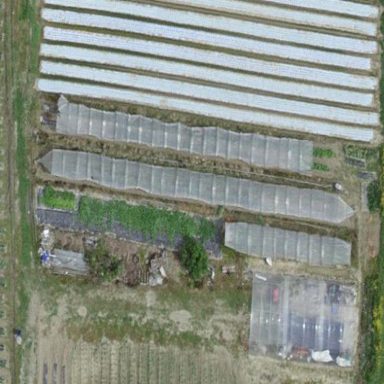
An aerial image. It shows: Area dedicated to greenhouse horticulture.